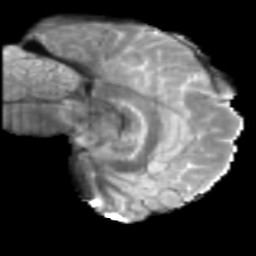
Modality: T2w
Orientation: sagittal
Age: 46
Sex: male
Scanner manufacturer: siemens
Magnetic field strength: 3 T
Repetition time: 5 s
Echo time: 0.092 s